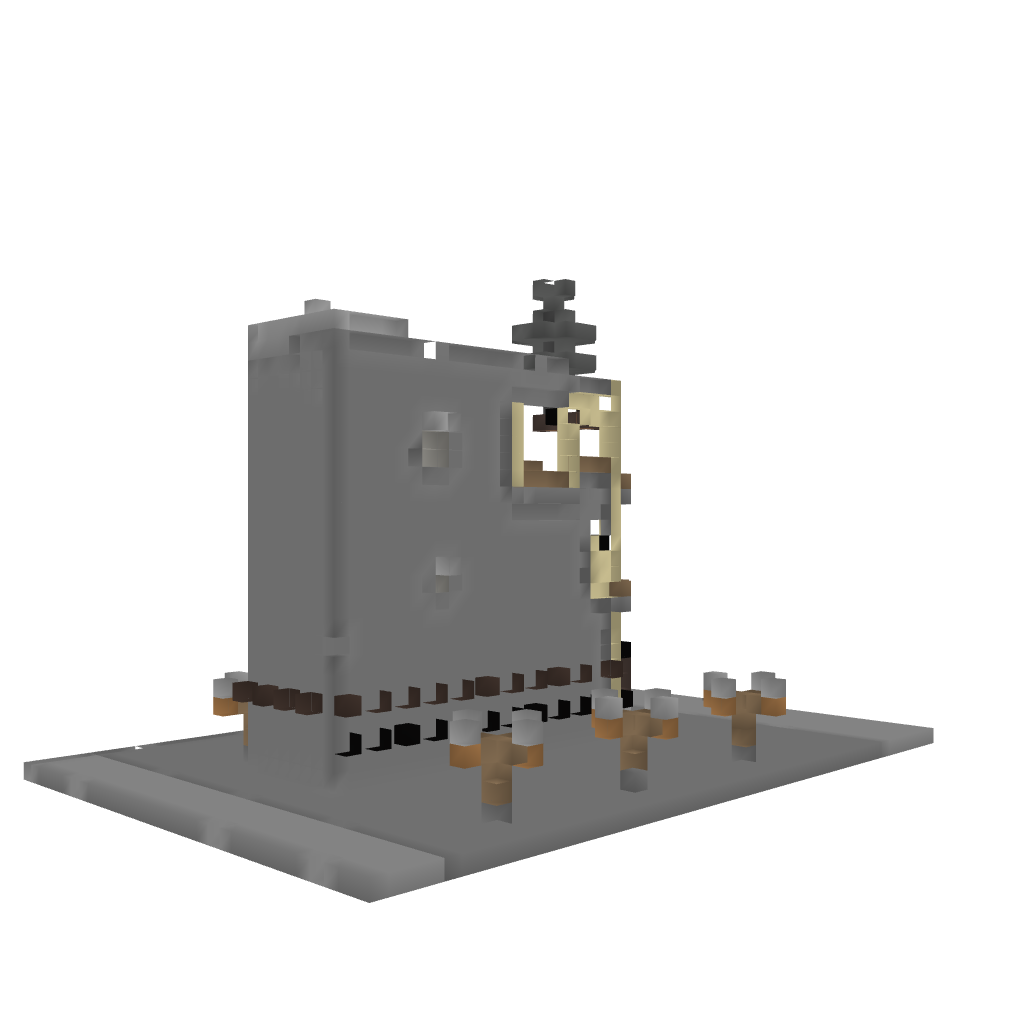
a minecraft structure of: Vietnamese (TPHCM) House